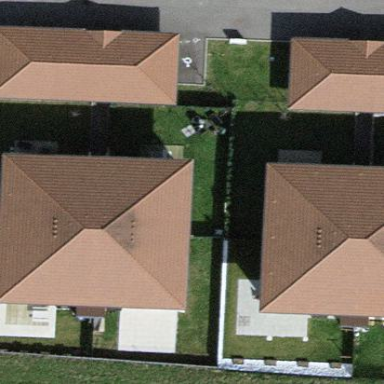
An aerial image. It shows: Semi-detached house.